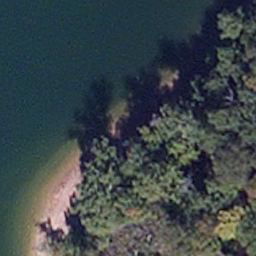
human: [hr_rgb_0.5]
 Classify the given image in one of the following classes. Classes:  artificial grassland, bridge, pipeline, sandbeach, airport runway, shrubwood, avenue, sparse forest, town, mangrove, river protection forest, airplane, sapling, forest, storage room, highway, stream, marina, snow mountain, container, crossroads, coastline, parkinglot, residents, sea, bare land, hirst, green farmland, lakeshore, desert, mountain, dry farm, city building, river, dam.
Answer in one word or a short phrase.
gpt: lakeshore